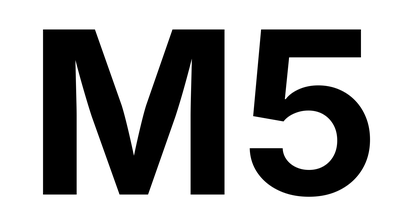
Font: Inter_Bold